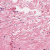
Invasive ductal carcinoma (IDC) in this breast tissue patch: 0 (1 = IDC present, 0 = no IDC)